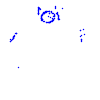
Particle: pion